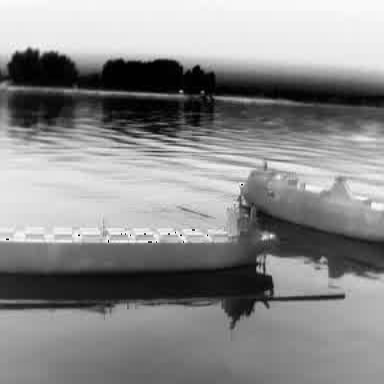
There are two objects shown in the infrared image, including a liner, and a container_ship.